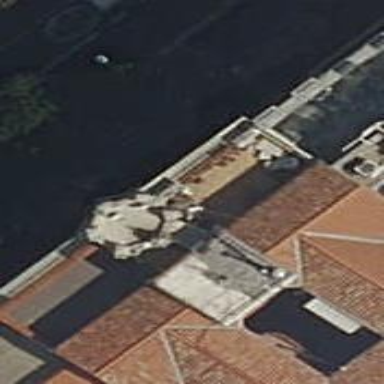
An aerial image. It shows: Cafe.